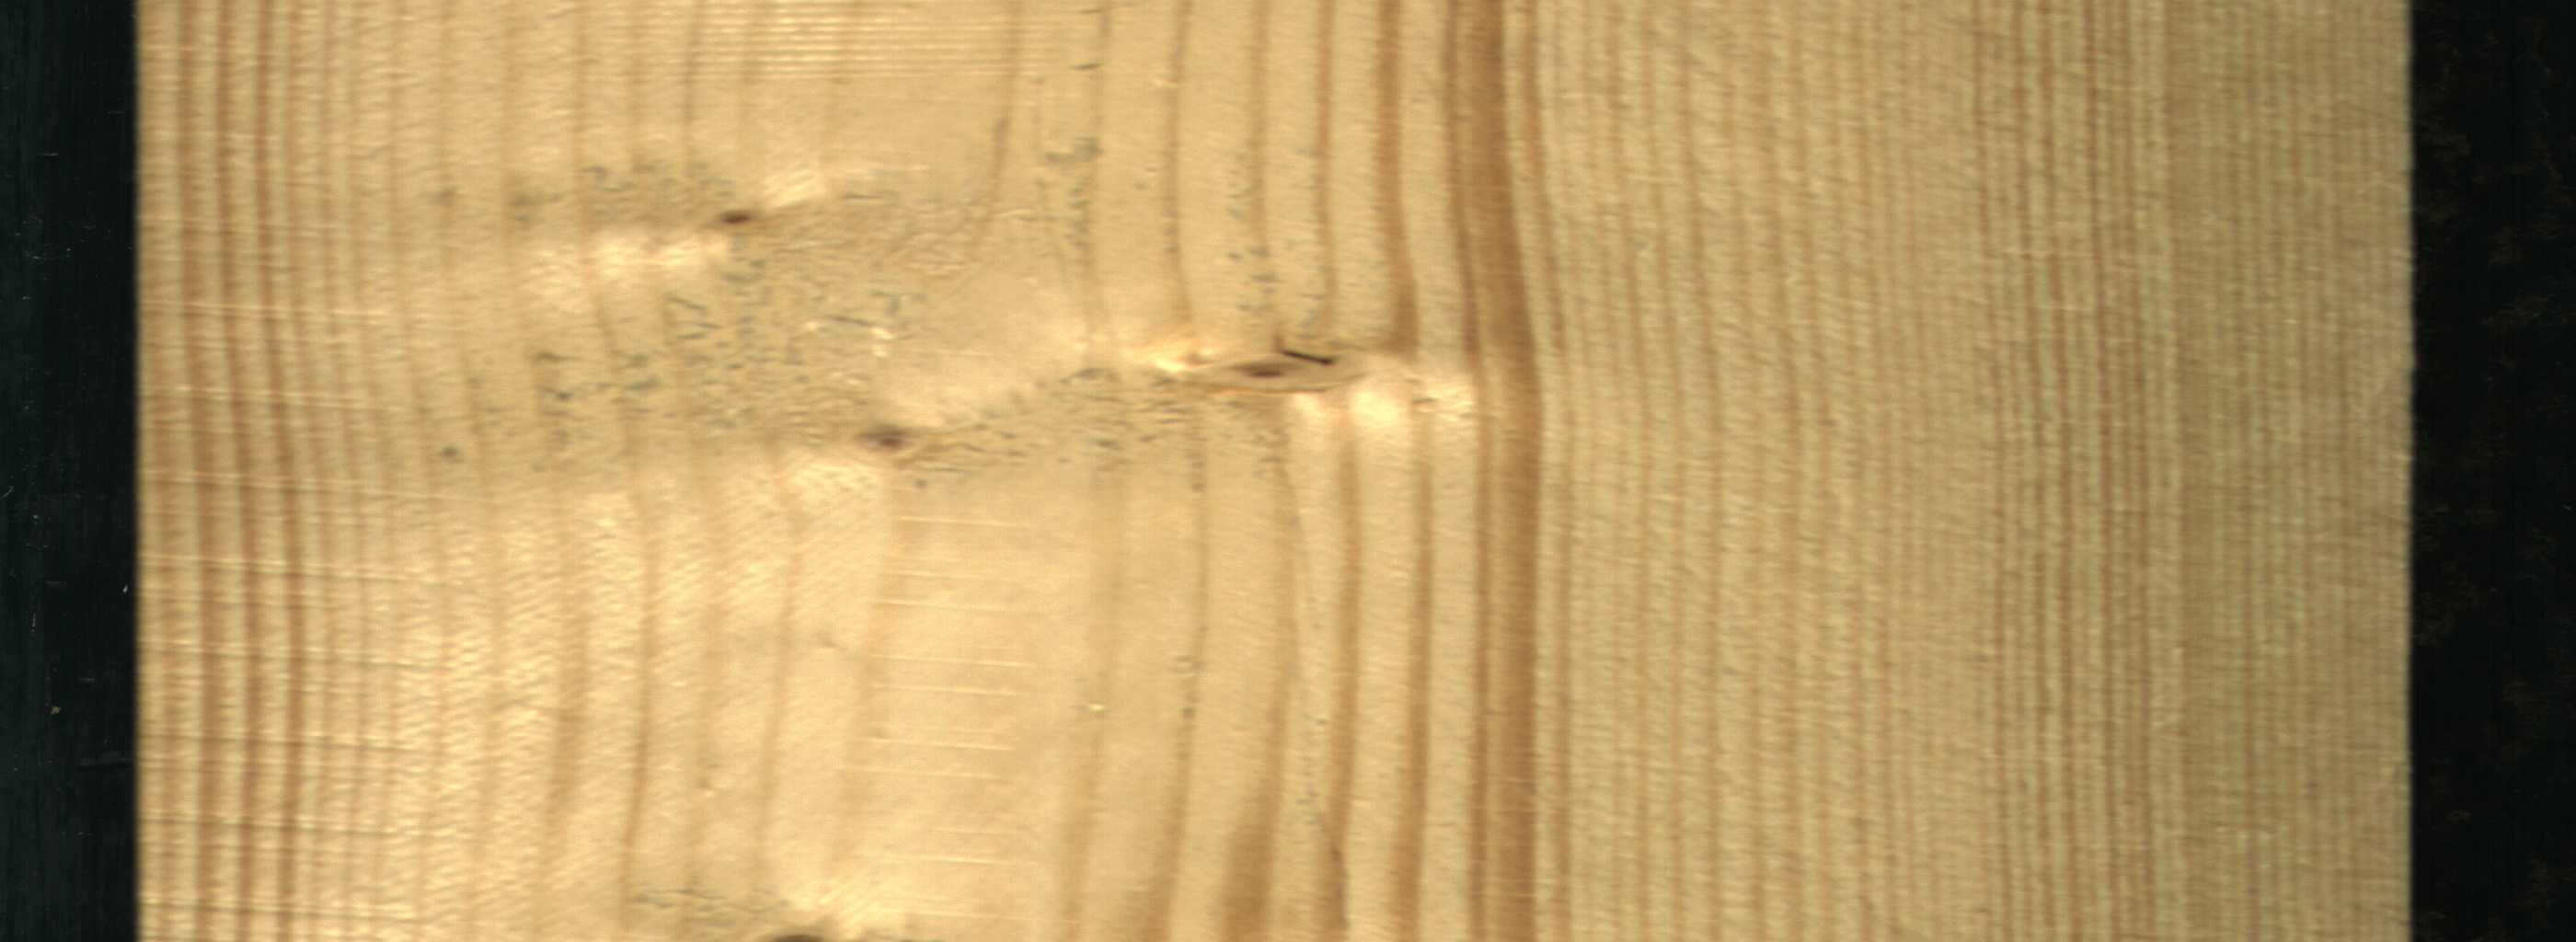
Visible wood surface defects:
Live_Knot
Live_Knot
Live_Knot
Live_Knot